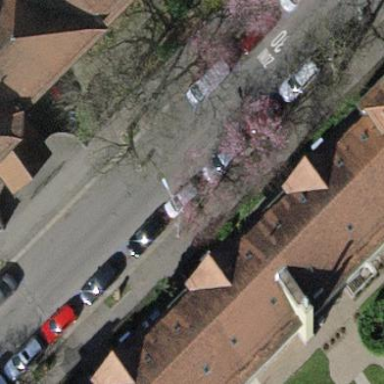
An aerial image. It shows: Parking lane area.